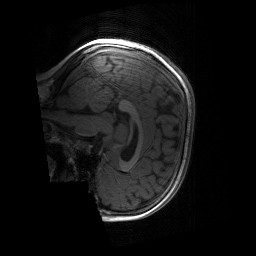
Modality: T1w
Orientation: sagittal
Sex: female
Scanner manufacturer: siemens
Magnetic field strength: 3 T
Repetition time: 1.9 s
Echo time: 0.00243 s